Question: I deployed an ASP.NET MVC app using MSDeploy and ran into this problem i tried every solution that i found over internet and i still can't get this working it's a small basic MVC 2 app that I built while learning.
so..
1. how do you get this thing running under IIS7?
2. what is the exact problem?
<URL>

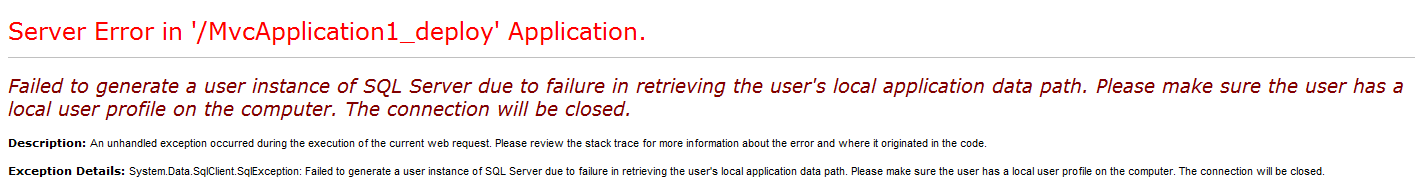
Answer: Can you take a look at this question?
<URL>
Maybe it can help you.